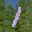
Label: 1